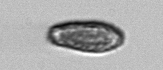
Label: Pseudochattonella_farcimen